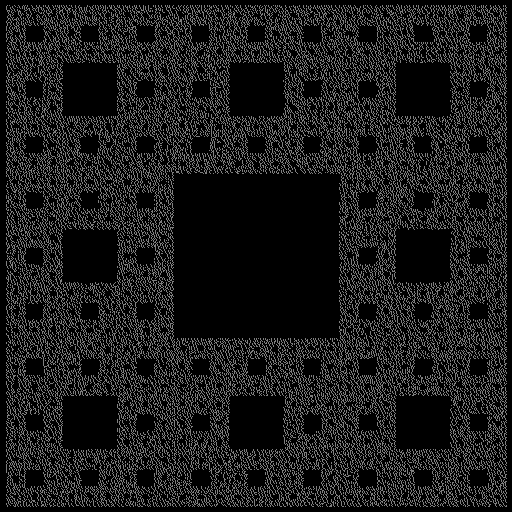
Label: sierpinski_carpet